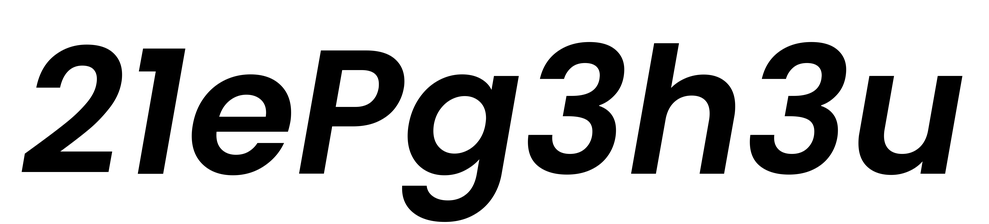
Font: Poppins-SemiBoldItalic